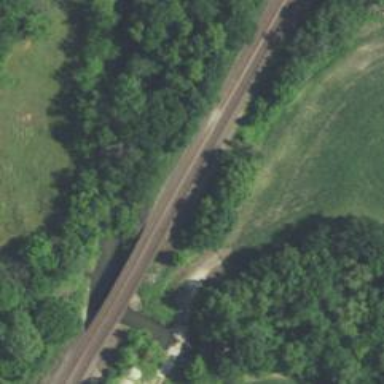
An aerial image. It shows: Bridge with railway tracks.